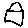
Label: house